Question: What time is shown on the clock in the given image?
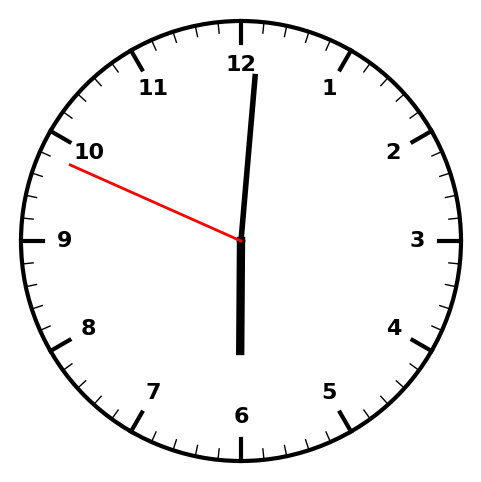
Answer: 06:00:49